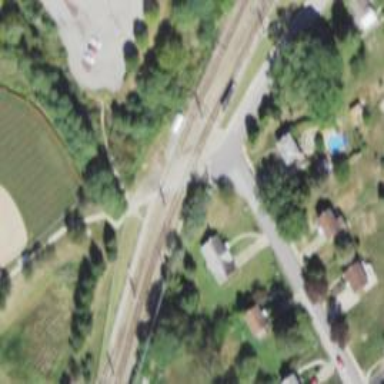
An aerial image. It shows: Crossing for the railway.